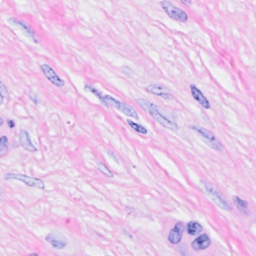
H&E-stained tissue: Breast